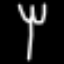
Label: fork